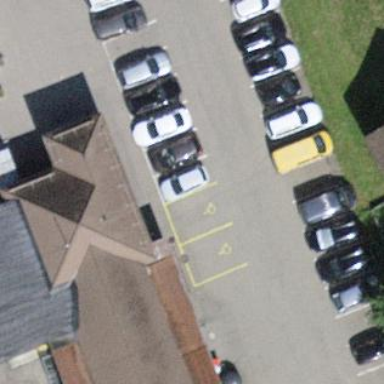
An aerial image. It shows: Parking area.